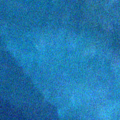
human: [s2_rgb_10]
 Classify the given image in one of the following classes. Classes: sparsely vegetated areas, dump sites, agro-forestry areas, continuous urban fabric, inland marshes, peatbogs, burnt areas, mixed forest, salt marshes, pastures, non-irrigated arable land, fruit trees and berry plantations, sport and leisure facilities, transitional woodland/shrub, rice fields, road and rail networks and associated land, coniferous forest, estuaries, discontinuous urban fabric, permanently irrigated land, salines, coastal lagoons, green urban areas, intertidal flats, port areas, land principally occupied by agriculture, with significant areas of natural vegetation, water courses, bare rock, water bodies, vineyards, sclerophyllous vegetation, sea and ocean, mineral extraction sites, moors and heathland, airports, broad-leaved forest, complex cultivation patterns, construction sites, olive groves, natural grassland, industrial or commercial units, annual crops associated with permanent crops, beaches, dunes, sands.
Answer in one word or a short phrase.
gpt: sea and ocean